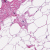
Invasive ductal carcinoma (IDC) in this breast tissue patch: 0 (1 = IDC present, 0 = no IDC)